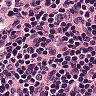
Metastatic tissue present: no